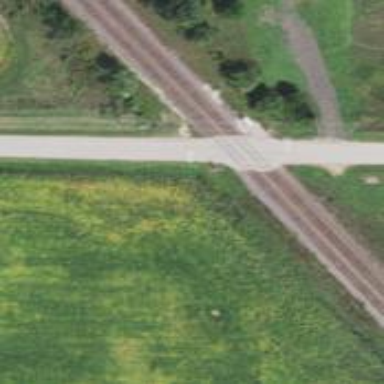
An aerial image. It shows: Railway level crossing.